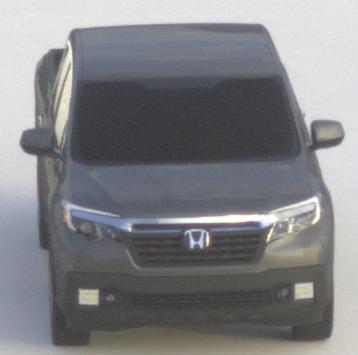
Make: Honda
Model: Ridgeline
Detailed model: Gen. 2
Model produced from: 2016
Model produced until: 2020
Doors: 4
Color: gray
Road condition: dry road
Daytime: morning or afternoon
Contrast: medium contrast